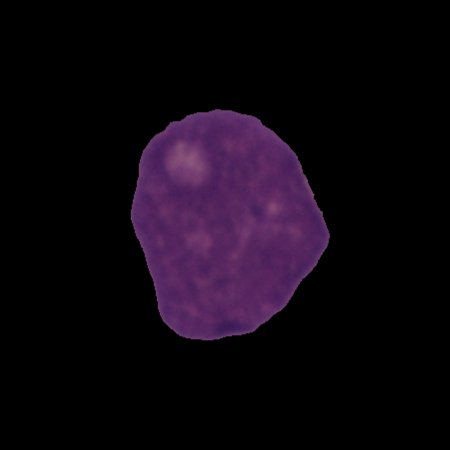
Label: cancer